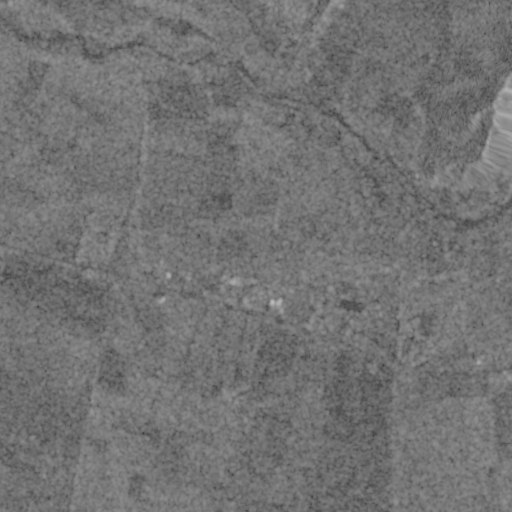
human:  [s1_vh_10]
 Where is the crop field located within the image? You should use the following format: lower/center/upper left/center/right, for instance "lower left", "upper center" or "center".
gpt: The crop field is located in the upper left of the image.
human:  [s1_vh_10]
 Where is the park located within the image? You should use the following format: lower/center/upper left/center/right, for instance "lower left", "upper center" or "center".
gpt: The park is located in the center left of the image.
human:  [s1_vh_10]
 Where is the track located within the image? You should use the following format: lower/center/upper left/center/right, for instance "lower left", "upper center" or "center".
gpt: There is no track in the image.

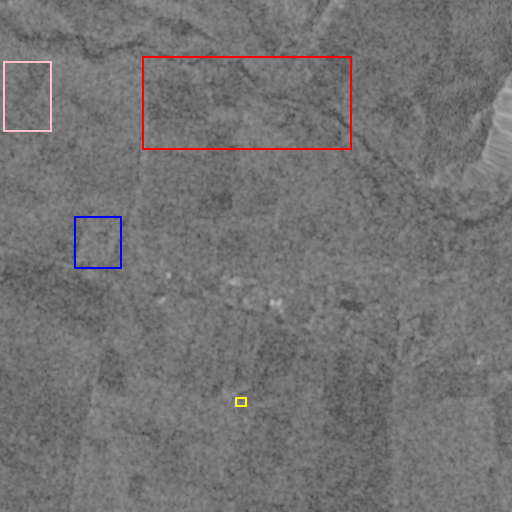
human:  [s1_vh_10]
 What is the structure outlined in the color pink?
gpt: The structure outlined in pink is a crop field.
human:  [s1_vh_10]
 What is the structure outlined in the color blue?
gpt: The structure outlined in blue is a park.
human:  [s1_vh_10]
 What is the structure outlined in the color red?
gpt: The structure outlined in red is a quarry.
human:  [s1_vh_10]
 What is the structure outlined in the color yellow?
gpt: The structure outlined in yellow is a building.
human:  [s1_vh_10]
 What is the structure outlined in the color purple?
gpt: There is no purple outline.